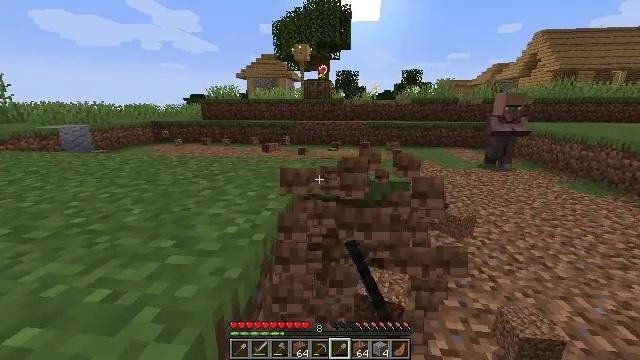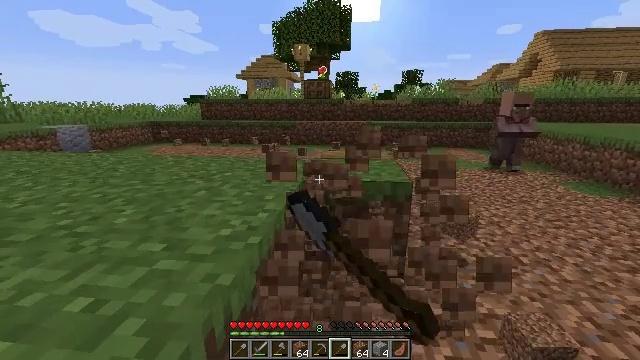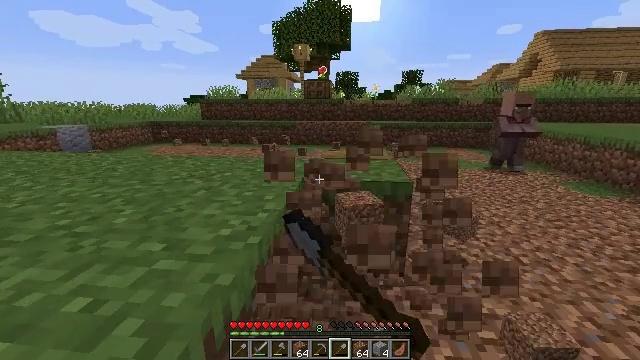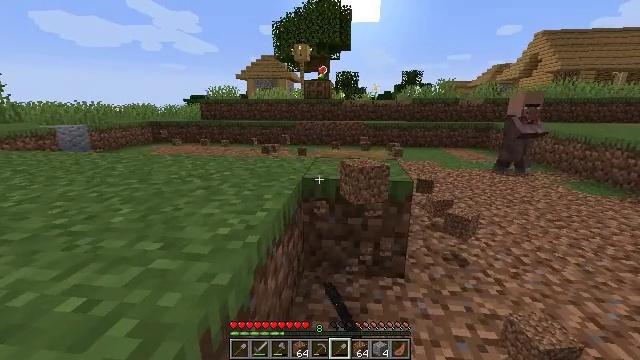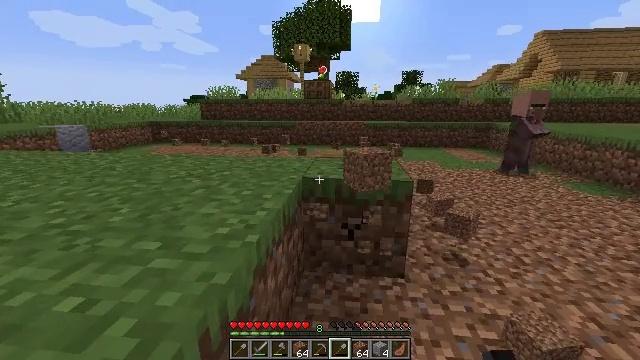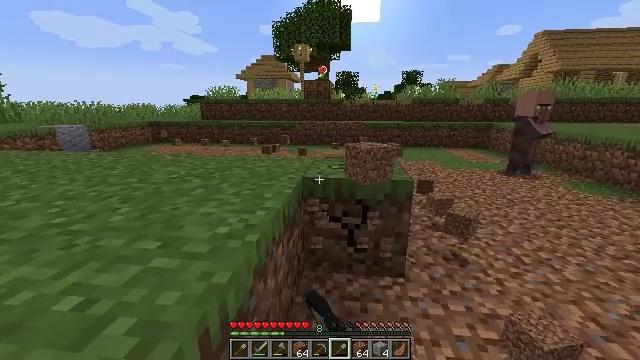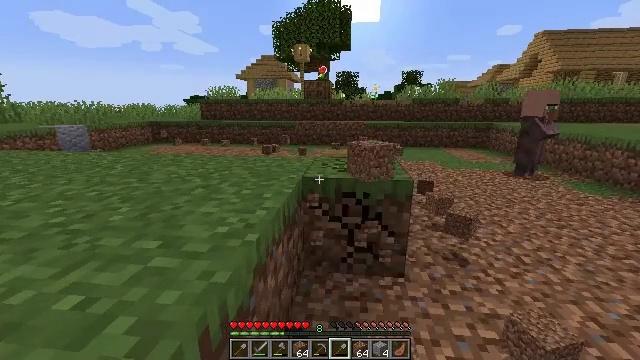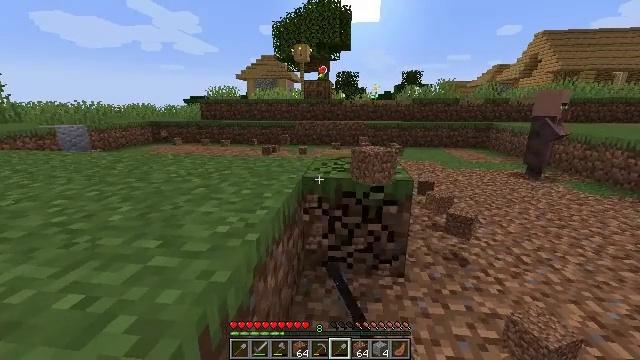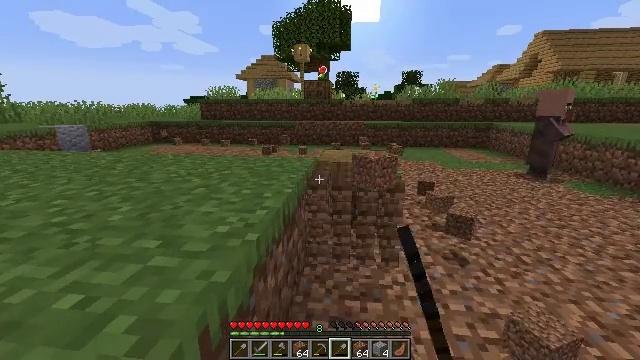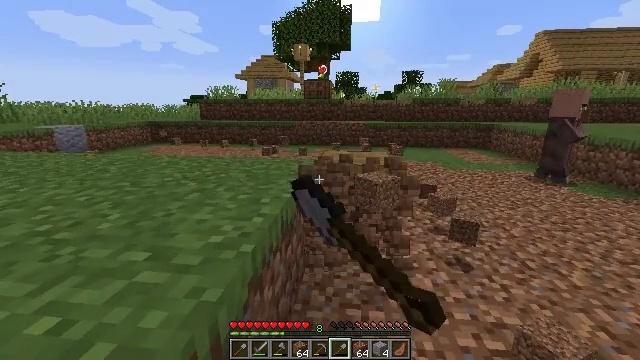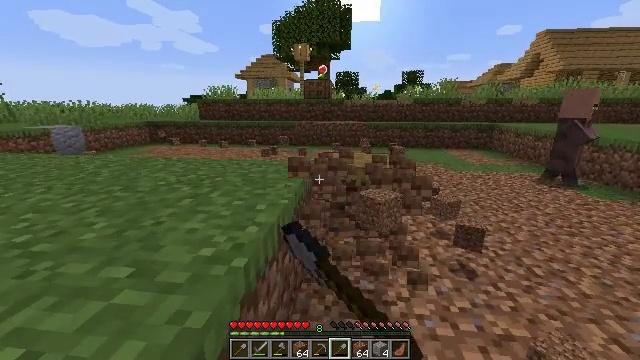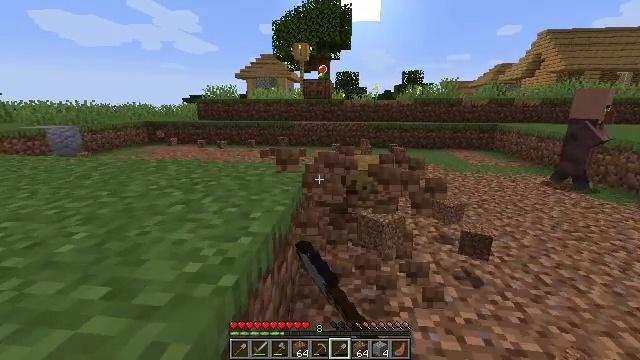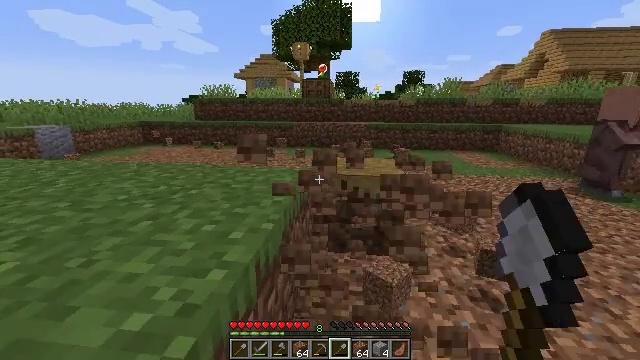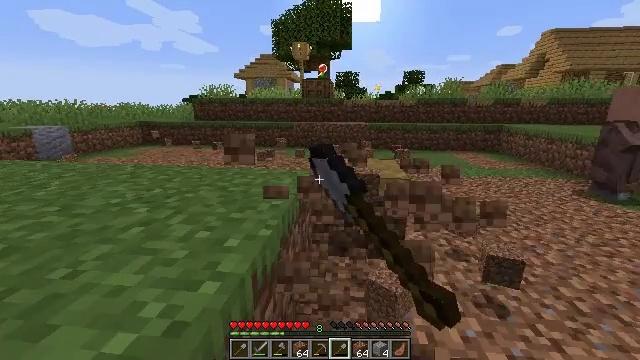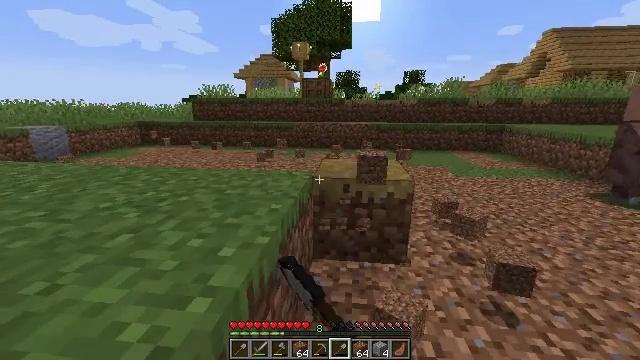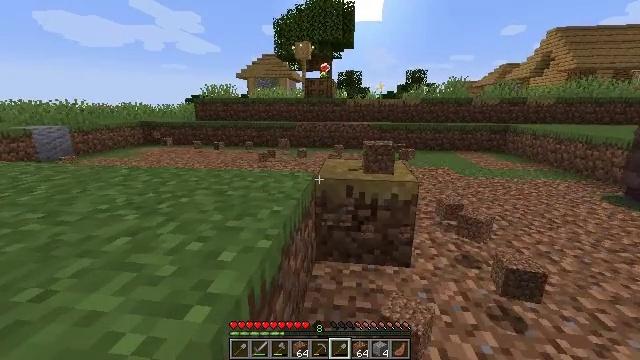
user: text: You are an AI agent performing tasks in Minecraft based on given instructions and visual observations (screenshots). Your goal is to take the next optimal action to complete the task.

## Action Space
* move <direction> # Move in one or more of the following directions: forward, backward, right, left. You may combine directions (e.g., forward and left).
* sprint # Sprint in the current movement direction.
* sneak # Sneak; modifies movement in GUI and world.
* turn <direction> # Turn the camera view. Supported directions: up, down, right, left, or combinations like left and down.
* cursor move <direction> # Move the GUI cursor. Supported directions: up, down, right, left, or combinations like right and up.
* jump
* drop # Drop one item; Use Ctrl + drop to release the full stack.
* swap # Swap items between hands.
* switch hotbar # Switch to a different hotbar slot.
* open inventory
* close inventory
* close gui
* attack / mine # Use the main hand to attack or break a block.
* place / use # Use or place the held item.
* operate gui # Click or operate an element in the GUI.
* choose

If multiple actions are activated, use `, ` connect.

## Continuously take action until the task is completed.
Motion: motion action
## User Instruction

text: Harvest grass block to clear the area.
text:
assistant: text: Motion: attack / mine
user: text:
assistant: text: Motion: attack / mine
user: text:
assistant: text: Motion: attack / mine
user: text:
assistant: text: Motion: attack / mine
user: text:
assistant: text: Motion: attack / mine
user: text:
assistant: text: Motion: attack / mine
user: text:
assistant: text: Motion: attack / mine
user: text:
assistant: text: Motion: attack / mine
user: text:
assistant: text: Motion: move forward, attack / mine
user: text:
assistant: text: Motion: move forward, attack / mine
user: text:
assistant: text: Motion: move forward, attack / mine
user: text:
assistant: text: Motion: move forward, attack / mine
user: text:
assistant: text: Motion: attack / mine
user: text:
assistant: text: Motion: attack / mine
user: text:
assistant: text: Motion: attack / mine
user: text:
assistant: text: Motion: turn left and down, attack / mine
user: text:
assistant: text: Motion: turn left and down, attack / mine
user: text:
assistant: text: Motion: turn left and down, attack / mine
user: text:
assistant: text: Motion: turn left, attack / mine
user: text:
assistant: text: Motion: turn left, attack / mine
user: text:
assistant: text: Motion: attack / mine
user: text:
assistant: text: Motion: attack / mine
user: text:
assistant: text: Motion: attack / mine
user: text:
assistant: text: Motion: attack / mine
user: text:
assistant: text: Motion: attack / mine
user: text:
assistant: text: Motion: attack / mine
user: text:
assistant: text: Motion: attack / mine
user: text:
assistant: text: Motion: attack / mine
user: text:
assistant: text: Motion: turn right, attack / mine
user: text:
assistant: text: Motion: attack / mine